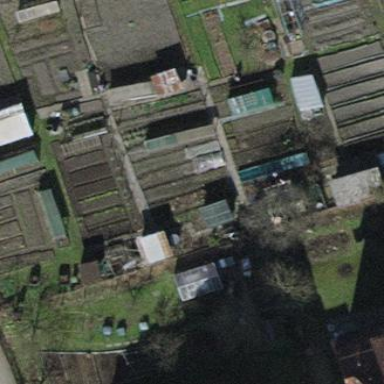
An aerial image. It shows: Area designated for allotments.